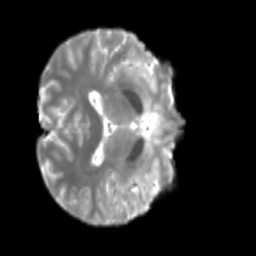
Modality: T2w
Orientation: axial
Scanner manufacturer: siemens
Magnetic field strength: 3 T
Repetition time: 4 s
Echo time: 0.0594 s